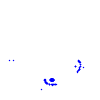
Particle: pion